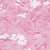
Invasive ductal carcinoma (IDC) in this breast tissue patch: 0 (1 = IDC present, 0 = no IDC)